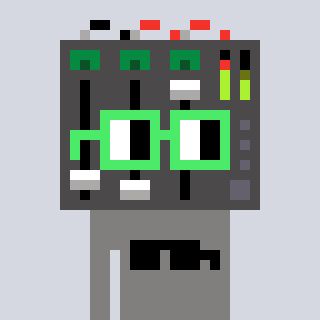
a pixel art character with square light green glasses, a mixer-shaped head and a bluegrey-colored body on a cool background